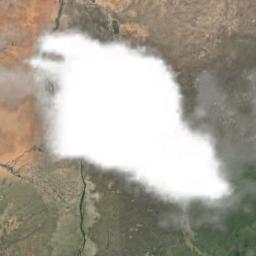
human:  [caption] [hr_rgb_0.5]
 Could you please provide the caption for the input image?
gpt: There were thick clouds in the air, And we could barely see anything on the ground .

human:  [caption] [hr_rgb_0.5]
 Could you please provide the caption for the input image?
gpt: Large white clouds on the ground where green and yellow intersect .

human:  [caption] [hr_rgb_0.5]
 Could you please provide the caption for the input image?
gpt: The white cloud is above bare land .

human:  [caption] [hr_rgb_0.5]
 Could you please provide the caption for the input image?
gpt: The cumulus clouds are located above the wasteland .

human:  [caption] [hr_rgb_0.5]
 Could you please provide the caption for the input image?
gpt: One piece of thick white clouds over a plain .